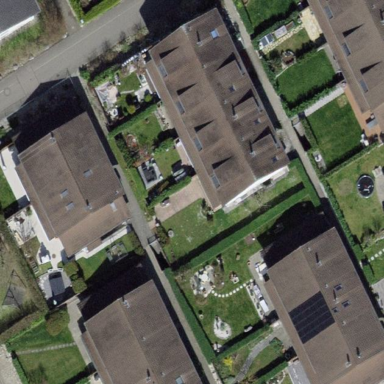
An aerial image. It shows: Terrace building.